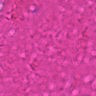
Metastatic tissue present: no